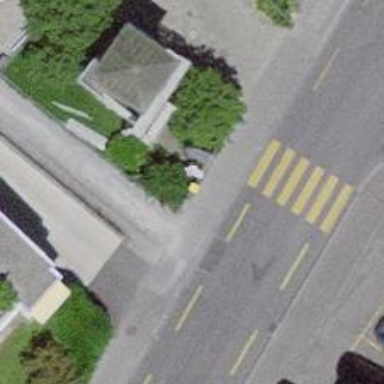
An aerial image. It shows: Post box is visible.